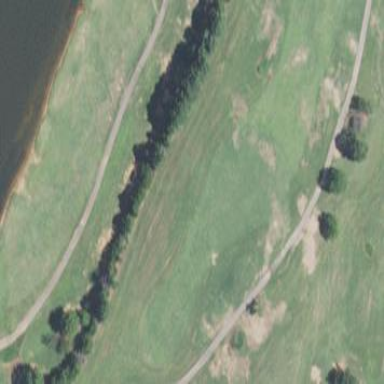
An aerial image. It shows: Grassy area designated as golf fairway.